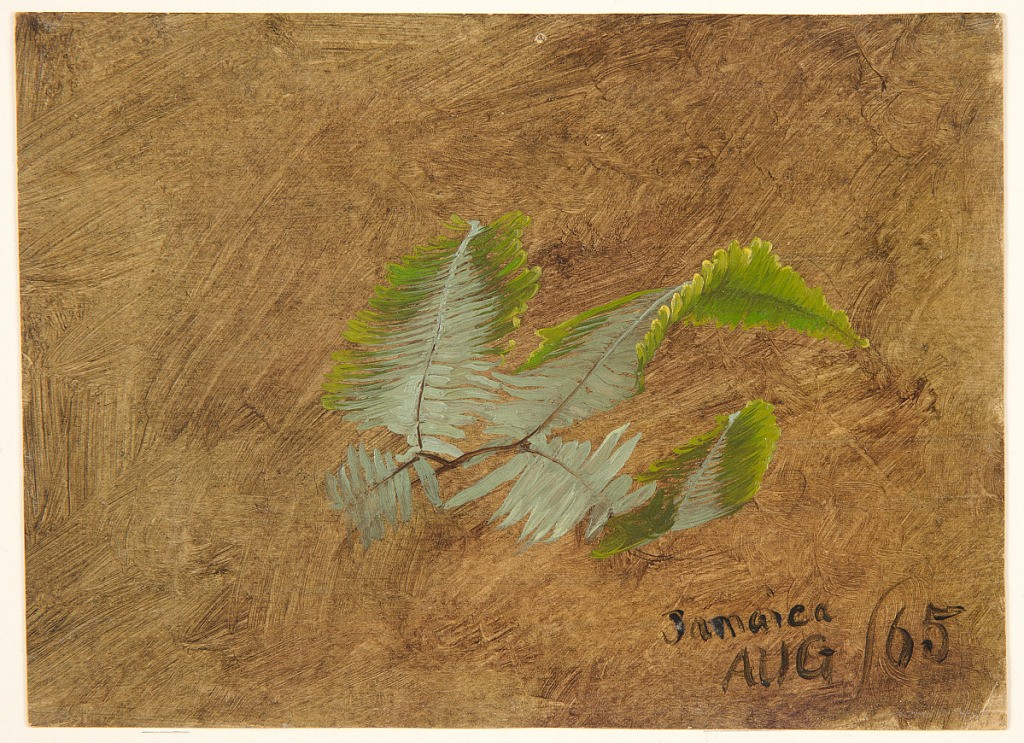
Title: Fern Sketch, Jamaica
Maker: Frederic Edwin Church, American, 1826–1900
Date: August 1865
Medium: Brush and oil, graphite on paperboard
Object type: Drawing
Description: Botanical sketch of a fern in Jamaica. Leaves rendered in gradient from mint green to bright yellow-green. Brown ground visible all around.